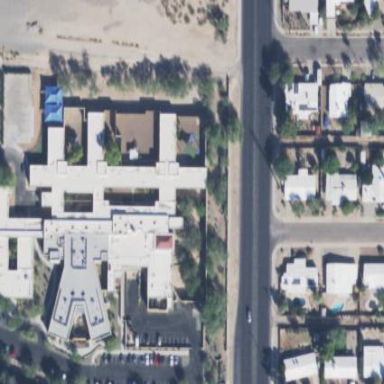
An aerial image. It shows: Hospital providing healthcare services.